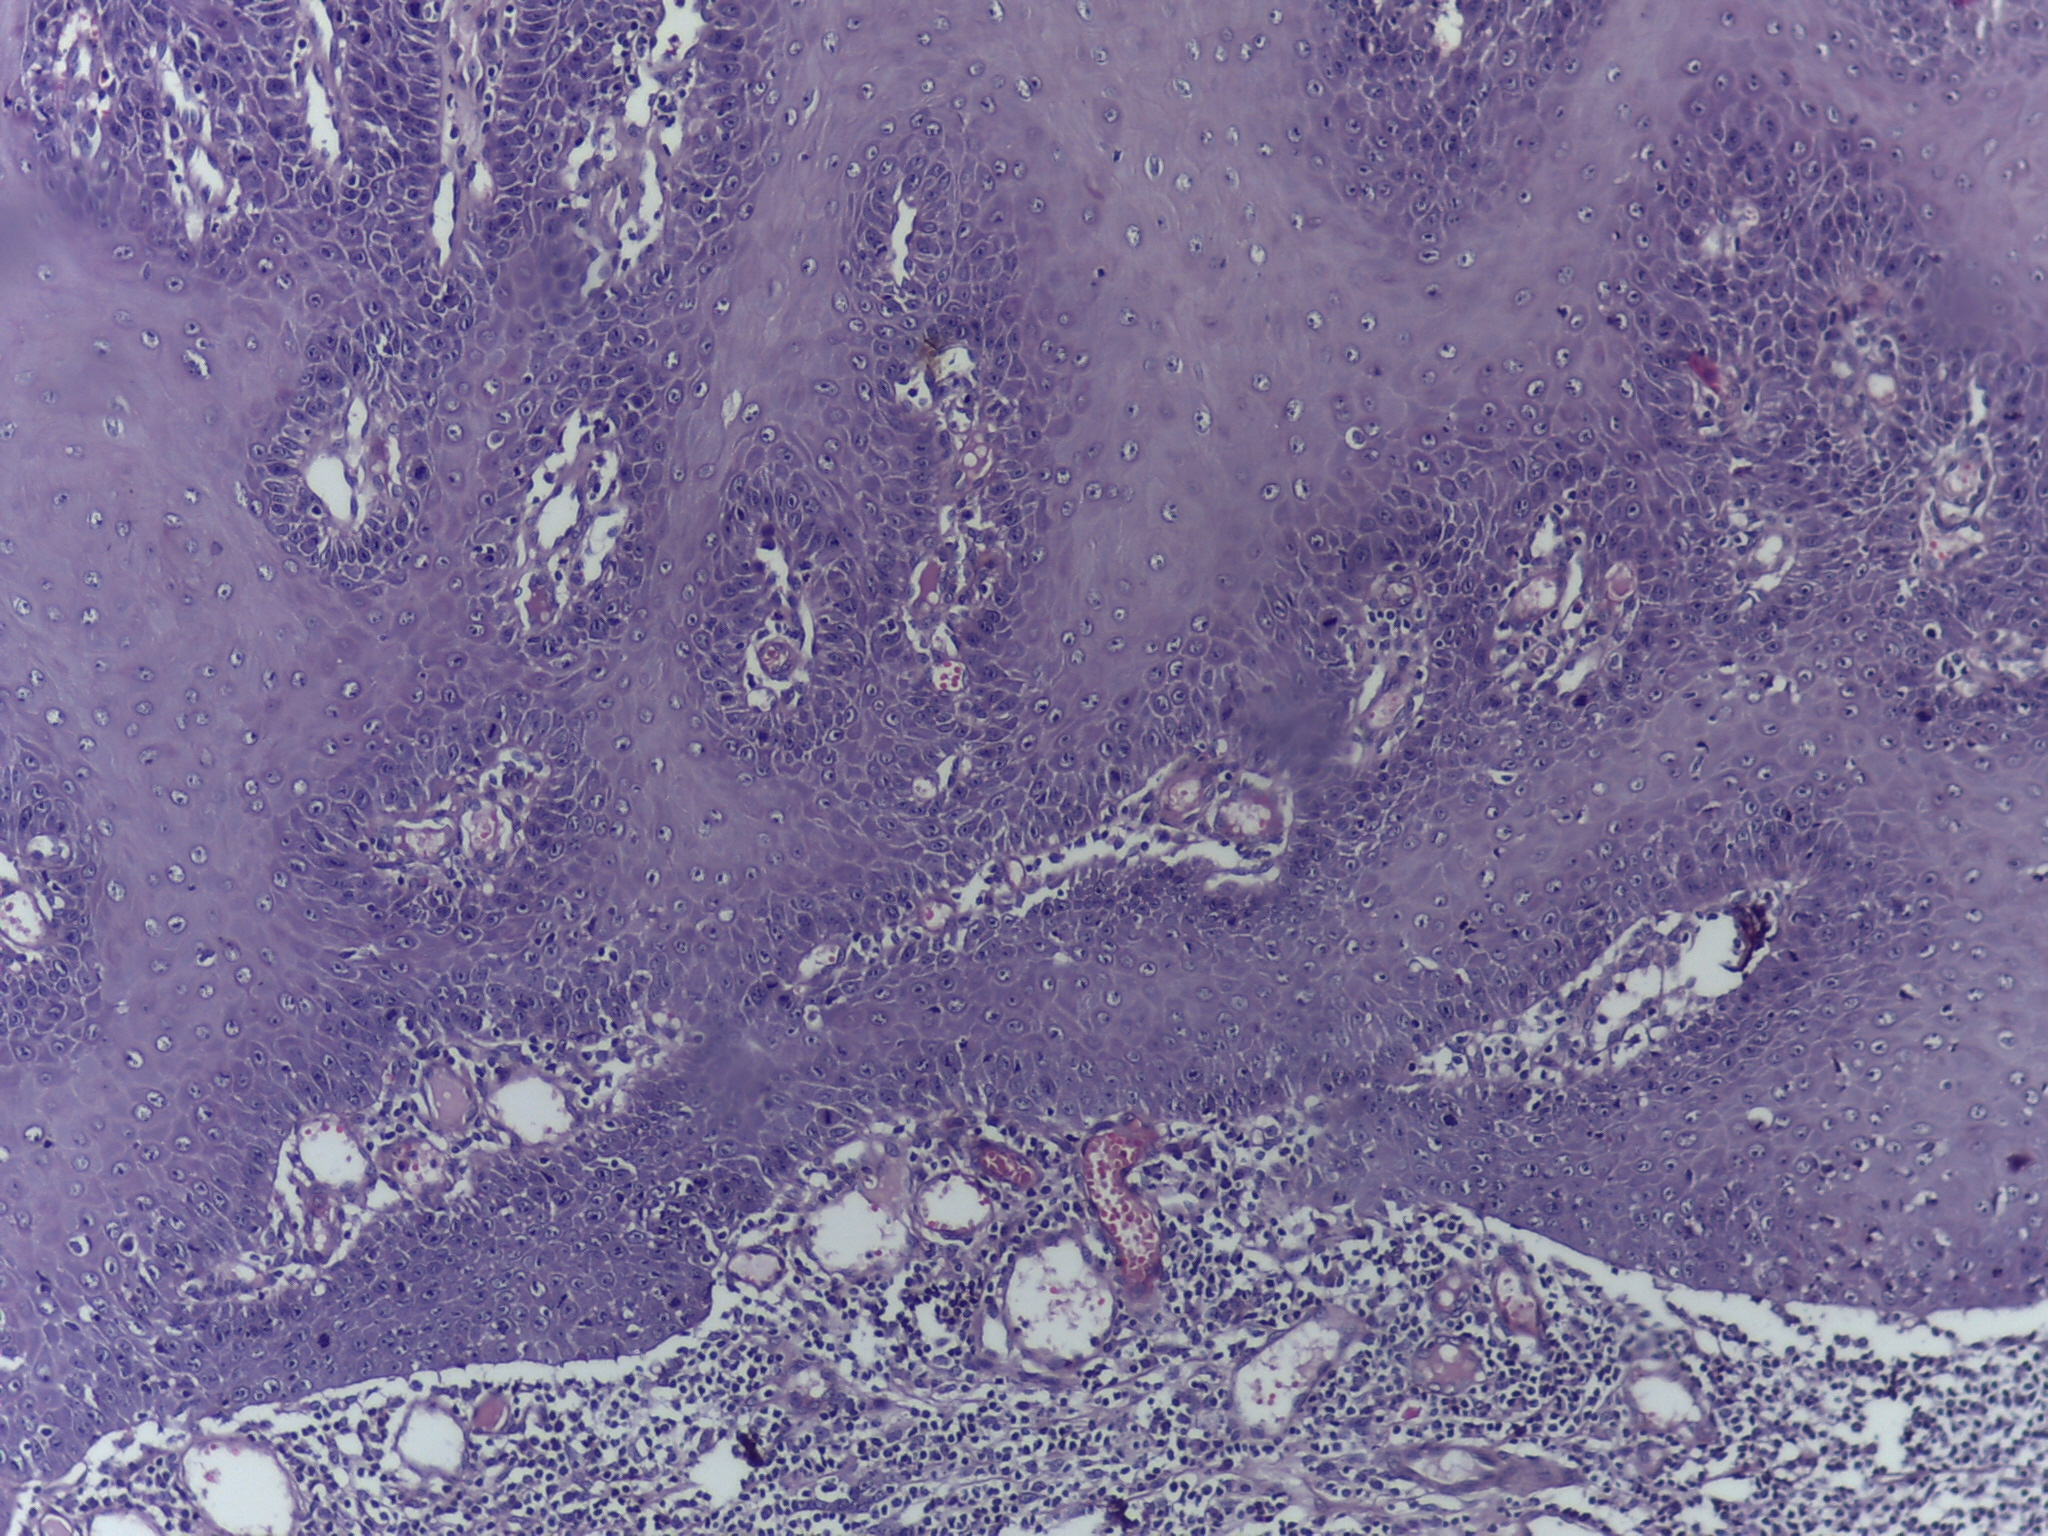
Diagnosis: OSCC